Field crop: tomato
Growth stage: 2
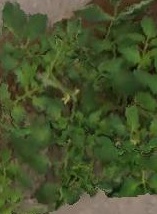
Species: tomato